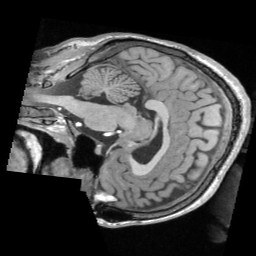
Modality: T1w
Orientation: sagittal